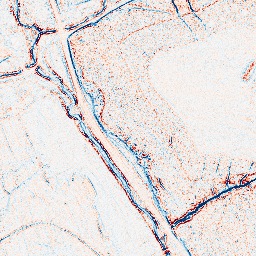
Category: edge_preserving
Decomposition family: bilateral
Decomposition parameters: d: 5
sigma_color: 75
sigma_space: 100
Upsampling method: lanczos
Upsampling parameters: scale: 8
Upsampling scale: 8